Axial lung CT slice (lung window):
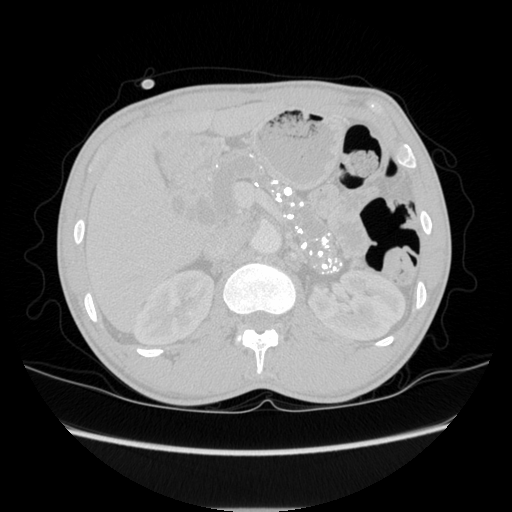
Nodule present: no